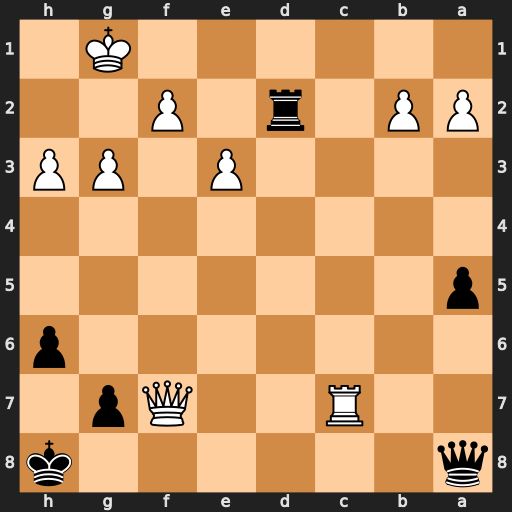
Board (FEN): q6k/2R2Qp1/7p/p7/8/4P1PP/PP1r1P2/6K1
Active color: b
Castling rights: -
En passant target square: -
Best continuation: Rd1+ Kh2 Rh1#